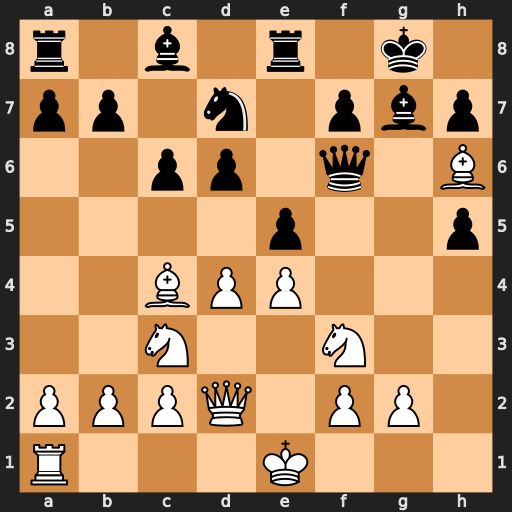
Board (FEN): r1b1r1k1/pp1n1pbp/2pp1q1B/4p2p/2BPP3/2N2N2/PPPQ1PP1/R3K3
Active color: w
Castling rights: Q
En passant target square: -
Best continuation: Bg5 Qg6 Nh4 exd4 Nxg6